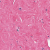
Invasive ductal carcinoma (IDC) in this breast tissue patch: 0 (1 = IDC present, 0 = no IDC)